Question: I am using the <URL> PCL because I am building a cross-platform service manager that will wrap and make calls to RestSharp regardless of the platform I am on.
I am trying to POST data using a Xamarin iOS unit test project and I can successfully make GET requests but when I try to do a POST it always fails. My web service also has Swagger documentation and I was able to POST data using that but never with this library. Is this a good example of how to call it for a POST request?
When the client.Execute() method is invoked, it returns the error below. I also verified no network traffic occurs from the mobile client when proxying through Fiddler so it must be failing before it ever leaves the device.
'''
var payload = new User()
{
FirstName ="Suzy",
LastName = "Q",
Age = 43
};
using (var client = new RestClient("http://mywebservice.com:8308"))
{
var request = new RestRequest("api/Accounts/Register", HttpMethod.Post);
request.AddJsonBody (payload);
var result = await client.Execute<UserRegistrationResponse>(request);
var userId = result.Data.UserId;
}
'''

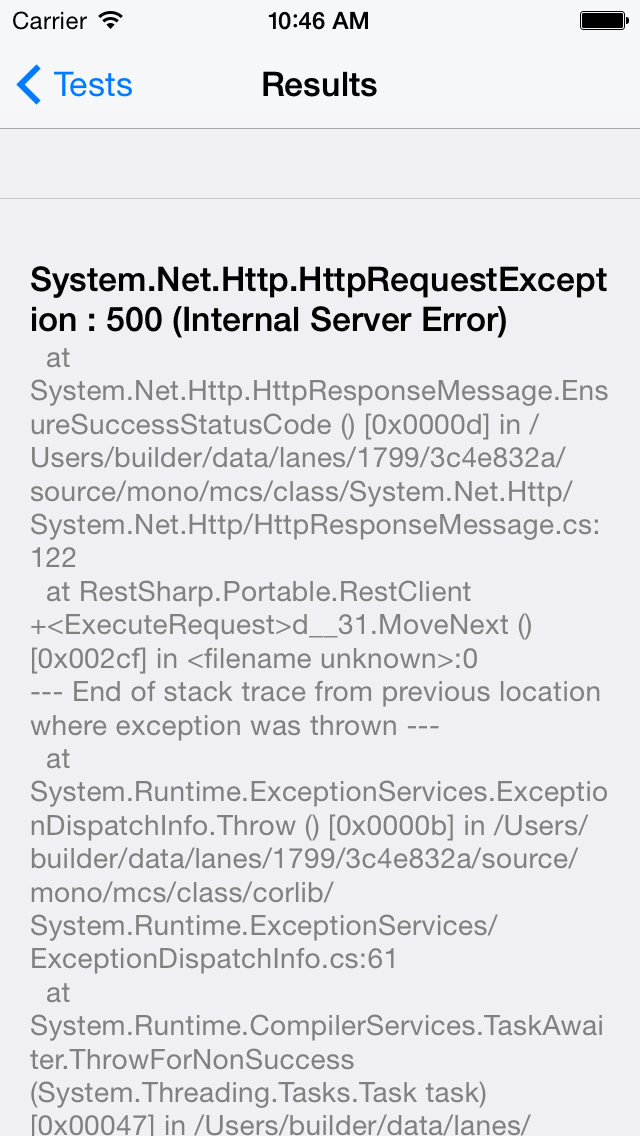
Answer: Opened GitHub issue here for reference:
<URL>